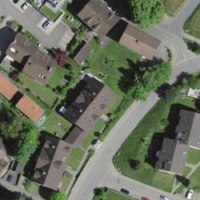
EUNIS habitat code: 54
Species observed at this site:
Cotinus coggygria
Campanula trachelium